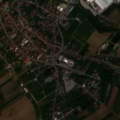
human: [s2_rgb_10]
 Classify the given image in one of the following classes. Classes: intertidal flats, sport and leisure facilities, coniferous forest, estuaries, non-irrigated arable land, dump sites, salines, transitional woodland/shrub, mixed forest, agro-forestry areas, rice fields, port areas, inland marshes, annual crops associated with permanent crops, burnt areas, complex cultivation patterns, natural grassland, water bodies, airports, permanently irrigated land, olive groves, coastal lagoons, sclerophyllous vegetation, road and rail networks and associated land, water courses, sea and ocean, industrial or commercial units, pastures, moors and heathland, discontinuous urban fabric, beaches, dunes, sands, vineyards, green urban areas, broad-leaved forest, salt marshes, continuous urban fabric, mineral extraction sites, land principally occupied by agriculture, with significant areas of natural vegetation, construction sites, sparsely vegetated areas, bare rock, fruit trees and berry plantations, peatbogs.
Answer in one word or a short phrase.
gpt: discontinuous urban fabric, industrial or commercial units, non-irrigated arable land